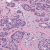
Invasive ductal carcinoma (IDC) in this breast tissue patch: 1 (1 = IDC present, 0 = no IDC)